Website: apple-inc
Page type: customer-info-address
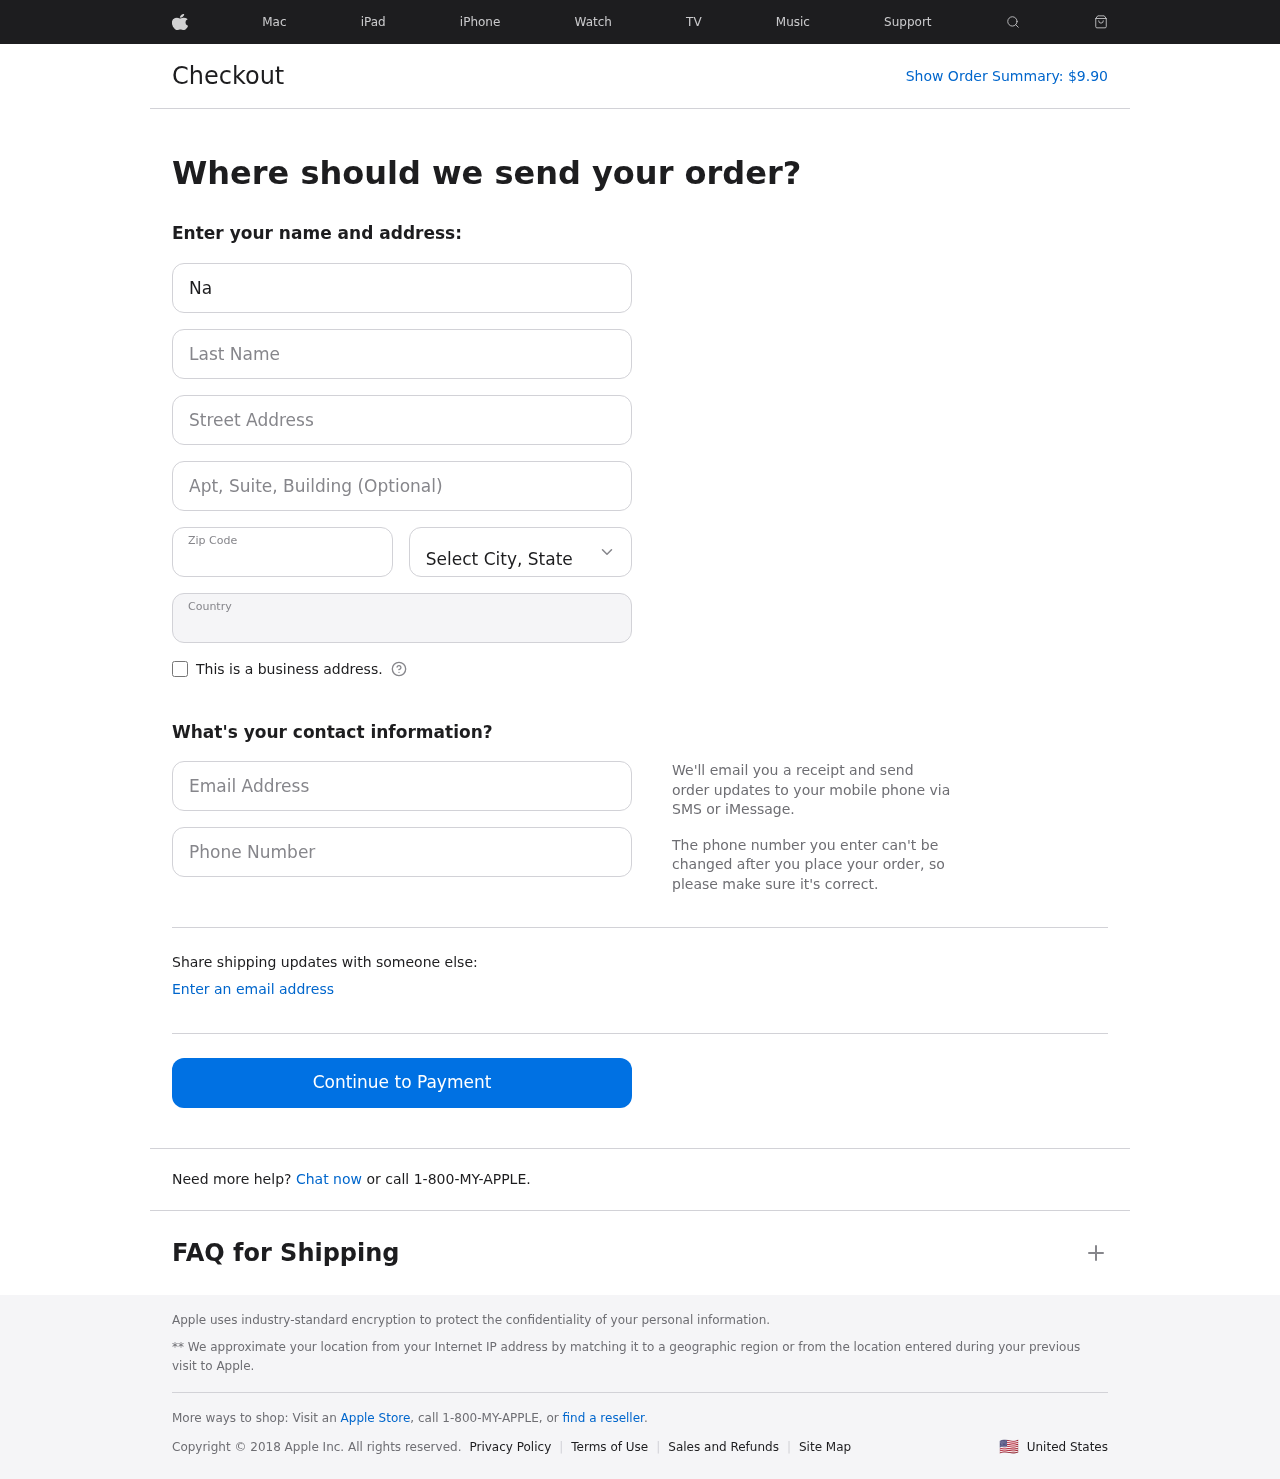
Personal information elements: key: PII_CITY_STATE
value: Hardinland, KY
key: PII_COUNTRY
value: United States
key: PII_EMAIL
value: nancy_cross@hotmail.com
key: PII_FIRSTNAME
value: Nancy
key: PII_LASTNAME
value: Cross
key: PII_PHONE
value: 6425970256
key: PII_POSTCODE
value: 04249
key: PII_STREET
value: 587 Robinson Trace Suite 390
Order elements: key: ORDER_TOTAL
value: $9.90